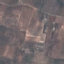
Land use / land cover: PermanentCrop